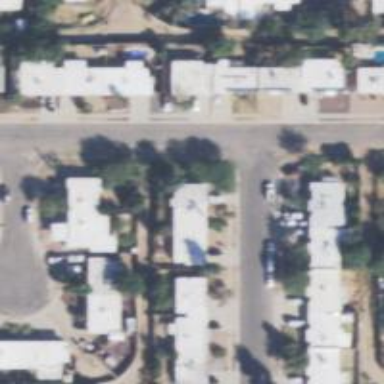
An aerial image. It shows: Alleyway designated as service road.